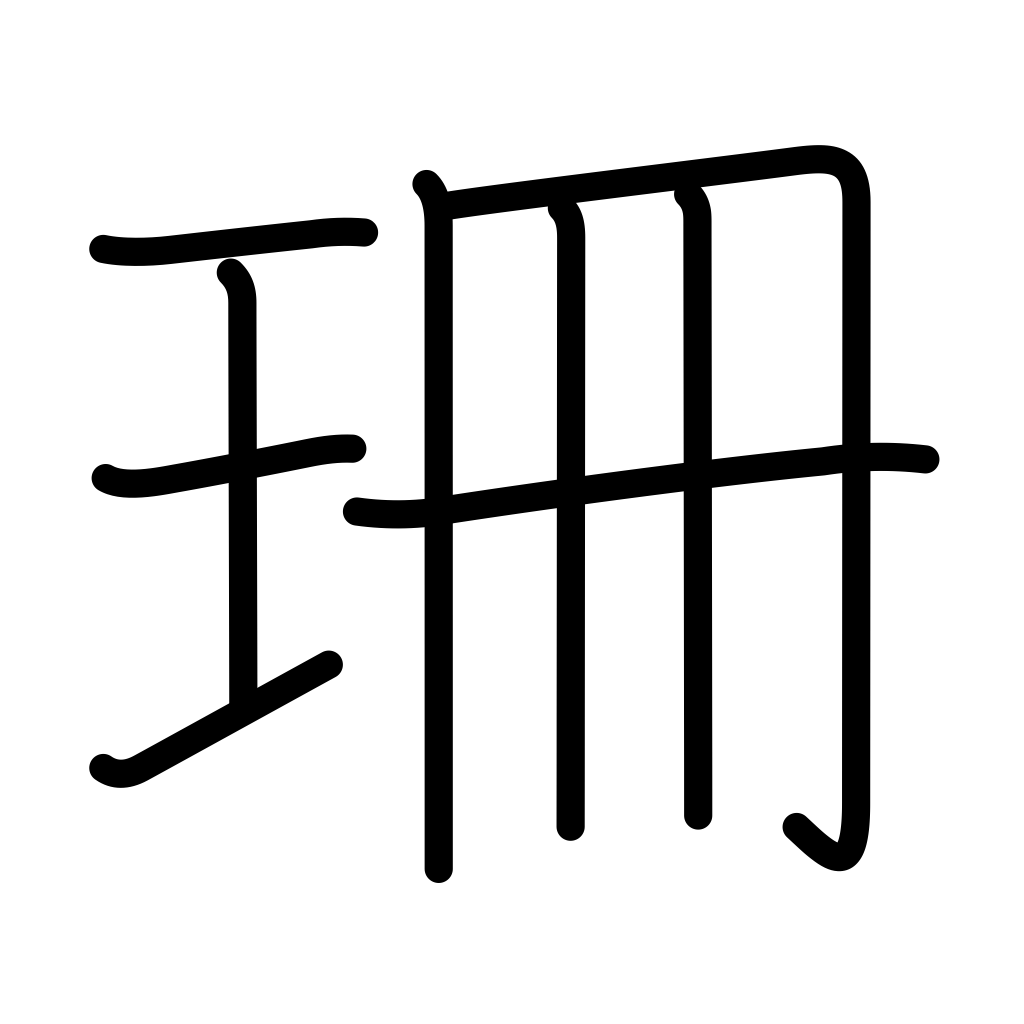
Meaning: coral, centimeter